Field crop: maize
Growth stage: 2
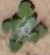
Species: chenopodium